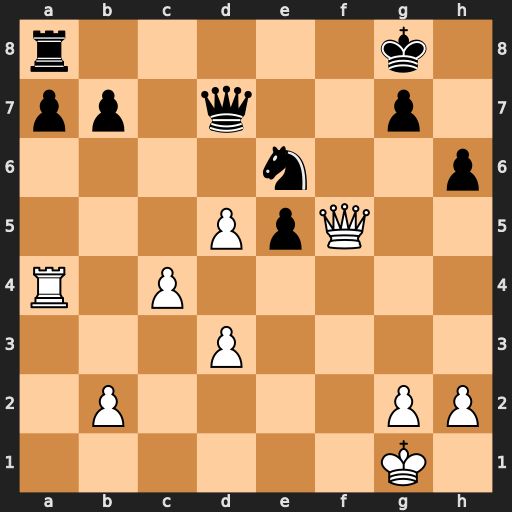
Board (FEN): r5k1/pp1q2p1/4n2p/3PpQ2/R1P5/3P4/1P4PP/6K1
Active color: w
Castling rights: -
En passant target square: -
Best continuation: Qxe6+ Qxe6 dxe6